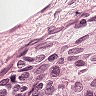
Metastatic tissue present: yes